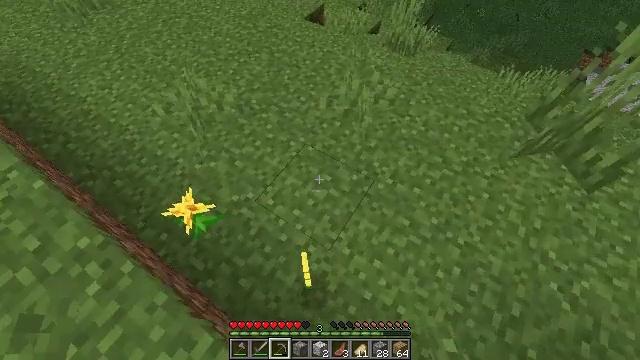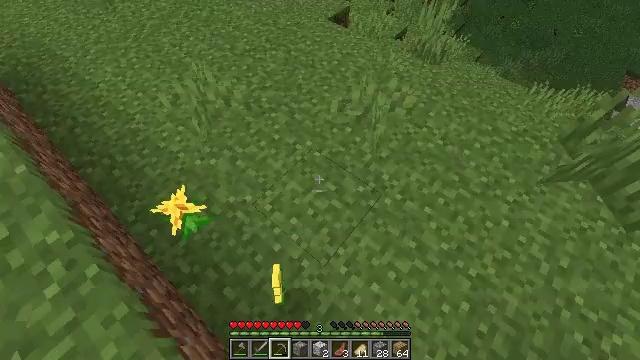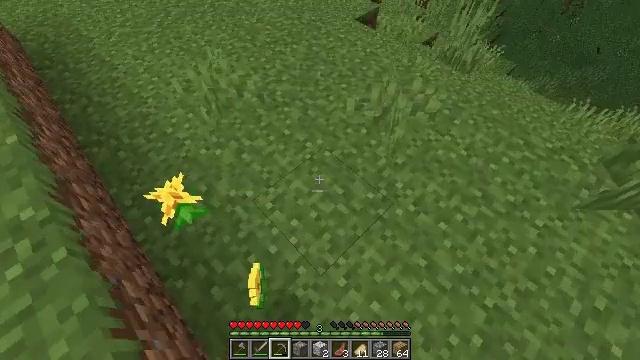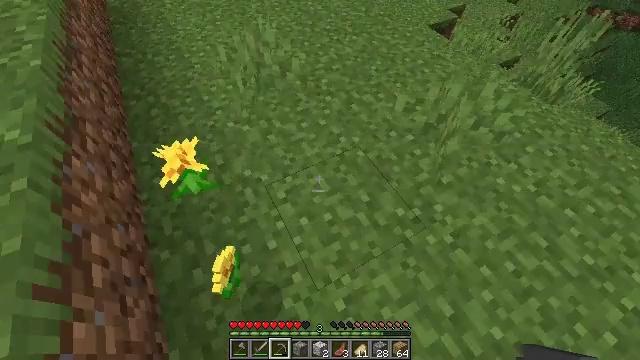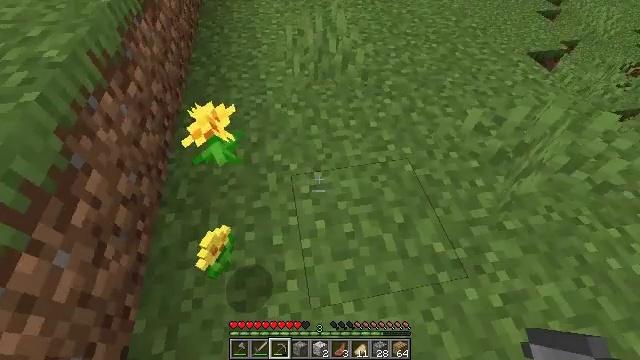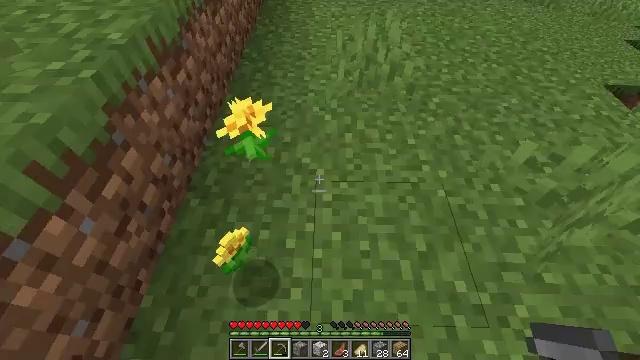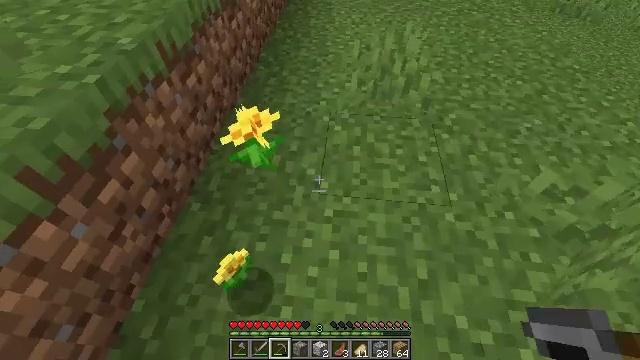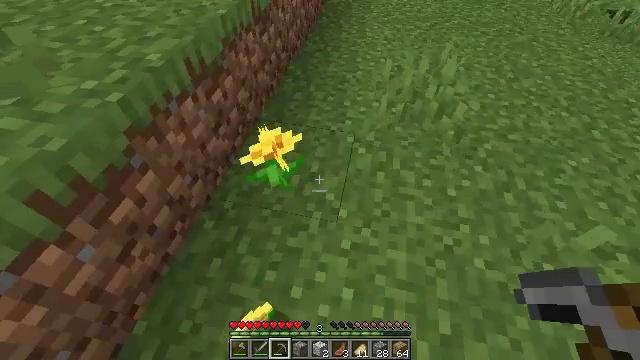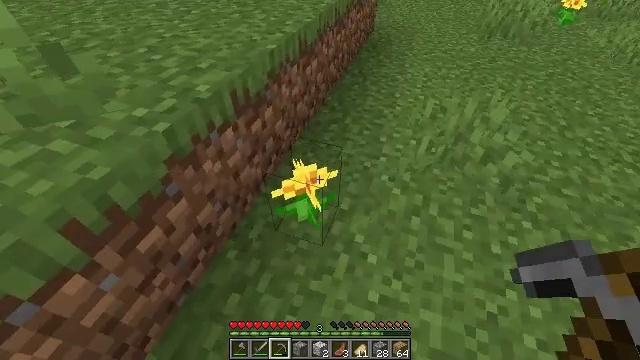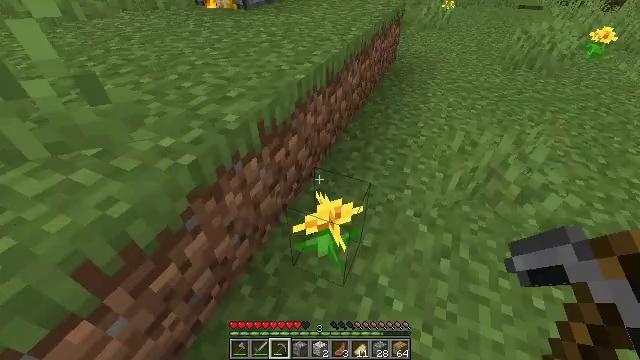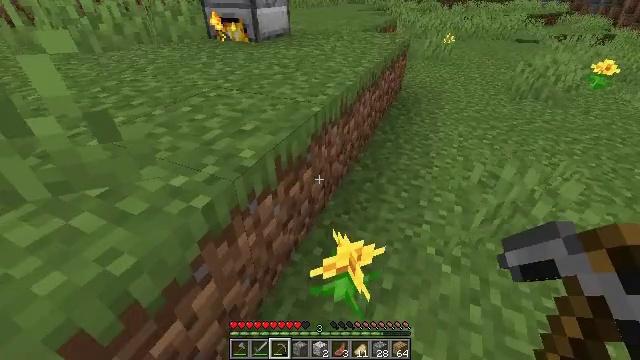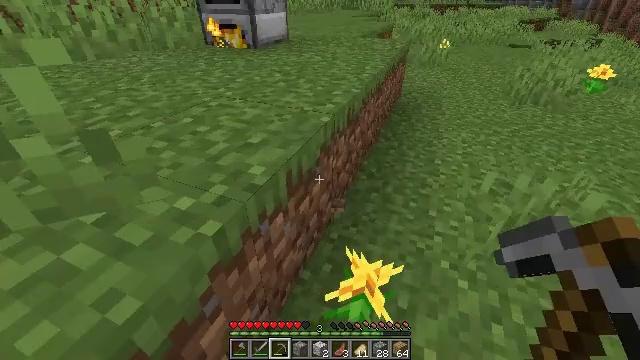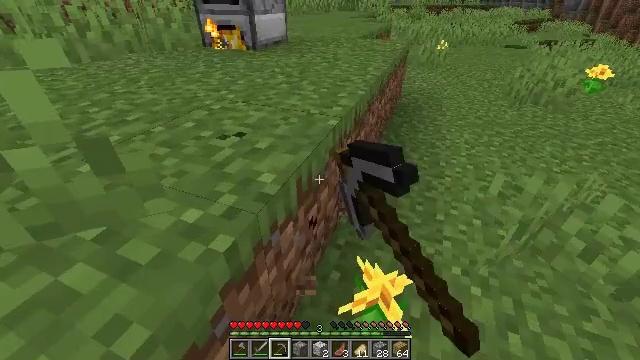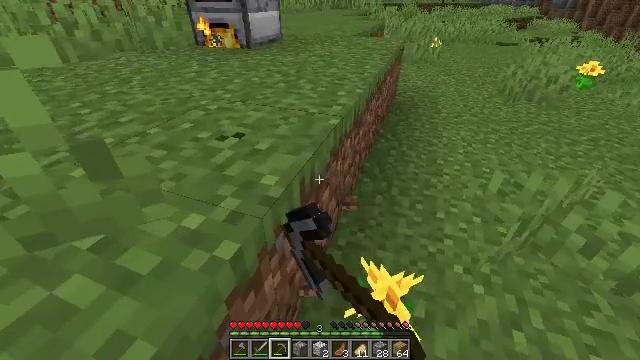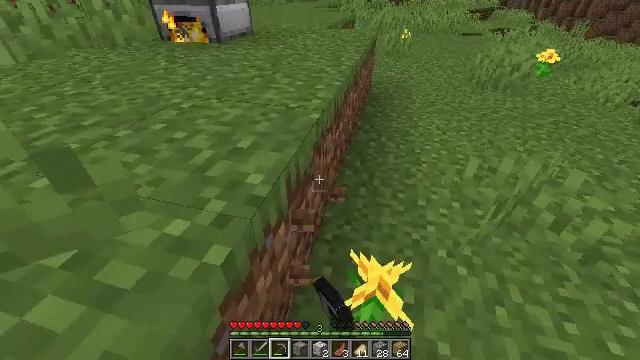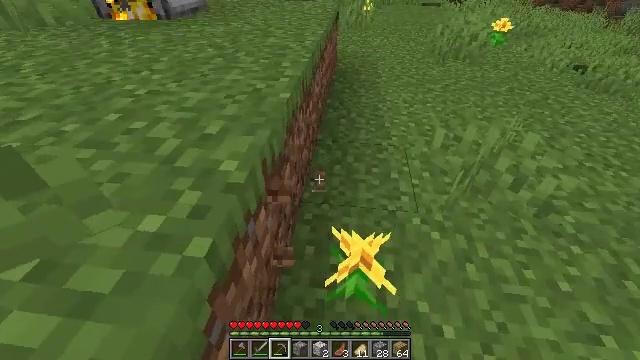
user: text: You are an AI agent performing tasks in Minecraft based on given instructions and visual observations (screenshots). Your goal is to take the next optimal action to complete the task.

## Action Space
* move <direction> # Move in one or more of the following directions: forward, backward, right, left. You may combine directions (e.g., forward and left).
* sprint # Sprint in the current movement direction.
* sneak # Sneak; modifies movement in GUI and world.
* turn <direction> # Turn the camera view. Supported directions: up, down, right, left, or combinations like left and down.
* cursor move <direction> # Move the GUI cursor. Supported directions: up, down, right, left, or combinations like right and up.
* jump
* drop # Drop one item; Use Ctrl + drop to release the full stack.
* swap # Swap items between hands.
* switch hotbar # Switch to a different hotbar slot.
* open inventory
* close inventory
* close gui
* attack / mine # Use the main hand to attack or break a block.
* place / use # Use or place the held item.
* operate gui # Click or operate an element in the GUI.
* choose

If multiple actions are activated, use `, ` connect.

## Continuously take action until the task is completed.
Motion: motion action
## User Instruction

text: Gather dandelions in the field.
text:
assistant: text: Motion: move forward and move right, turn left
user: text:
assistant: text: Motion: move forward and move right, turn left
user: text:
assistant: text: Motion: move forward and move right, turn left and up
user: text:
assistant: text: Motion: move forward and move right, turn left and up
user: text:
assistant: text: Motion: move forward, turn left
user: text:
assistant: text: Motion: move forward and move left, turn left
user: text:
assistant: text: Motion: move forward and move left, turn left and up
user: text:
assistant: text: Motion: move forward and move left, turn left and up
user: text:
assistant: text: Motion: move forward and move left, turn left and up
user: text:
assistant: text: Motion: move forward and move left, turn up
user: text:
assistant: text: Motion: turn right, attack / mine
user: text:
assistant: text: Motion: attack / mine
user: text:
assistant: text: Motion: turn right, attack / mine
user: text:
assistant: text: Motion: turn right and down
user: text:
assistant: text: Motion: turn right and down
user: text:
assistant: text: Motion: turn right and down
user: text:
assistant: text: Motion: turn right and down
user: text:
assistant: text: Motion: turn right and down
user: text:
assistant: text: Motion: no_op
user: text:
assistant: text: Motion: turn right, attack / mine
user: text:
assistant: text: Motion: attack / mine
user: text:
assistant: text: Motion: turn up, attack / mine
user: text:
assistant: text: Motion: turn up
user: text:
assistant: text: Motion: move forward, turn left and up
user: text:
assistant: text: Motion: no_op